Question: I'm trying to work on my database, which I've just gone through all the trouble to retrofit with foreign keys that will cascade on update. But now, I'm finding that I can't enter any rows into this table. I keep getting this message:
'testing3''ouc_breeds''breeds_Species''Species''nfk_species''Name'
Now, I read on this page (<URL> that this means that there is "at least one row in the child table that references a non-existent row in the parent table."
The last few times I've gotten this message, I realized that I had either forgotten to populate the parent table with data, because I'd recently copied it, or that some data I was trying to enter in the child table (or rather columns I was trying to leave blank) truly didn't match with any values in the parent table.
But here I'm baffled. The parent table has all it's entries, the child table is being filled with a PHPMyAdmin form that automatically pulls all foreign keys from the parent table, and all the columns are the same. What's going on?
The error specifically references the Species foreign key, so here is the information for the Parent/Child tables.
** Table SQL (Pulled from export files)**
'''
**Parent Table:**
CREATE TABLE 'NFK_Species' (
'Id' int(11) NOT NULL,
'Name' char(255) COLLATE utf8_bin NOT NULL
) ENGINE=InnoDB AUTO_INCREMENT=12 DEFAULT CHARSET=utf8 COLLATE=utf8_bin;
ALTER TABLE 'NFK_Species'
ADD PRIMARY KEY ('Id'),
ADD UNIQUE KEY 'Name' ('Name');
**Child Table**
CREATE TABLE 'OUC_Breeds' (
'Species' char(255) COLLATE utf8_bin NOT NULL,
'Family' char(255) COLLATE utf8_bin NOT NULL DEFAULT 'N/A',
'Breed_Name' char(255) COLLATE utf8_bin NOT NULL,
'Height' float NOT NULL,
'Weight' int(255) NOT NULL,
'Size_Chart' varchar(255) COLLATE utf8_bin NOT NULL,
'Coat_Length' char(255) COLLATE utf8_bin NOT NULL,
'Coat_Value' char(255) COLLATE utf8_bin NOT NULL,
'Coat_Type' char(255) COLLATE utf8_bin NOT NULL,
'Country_Of_Origin' char(255) COLLATE utf8_bin NOT NULL
) ENGINE=InnoDB DEFAULT CHARSET=utf8 COLLATE=utf8_bin;
ALTER TABLE 'OUC_Breeds'
ADD UNIQUE KEY 'Breed' ('Breed_Name'),
ADD KEY 'Species' ('Species'),
ADD KEY 'B_Coat_Length' ('Coat_Length'),
ADD KEY 'breeds_Coat_V' ('Coat_Value'),
ADD KEY 'breeds_Country' ('Country_Of_Origin'),
ADD KEY 'breeds_Family_idx' ('Family');
ALTER TABLE 'OUC_Breeds'
ADD CONSTRAINT 'breeds_Coat_L' FOREIGN KEY ('Coat_Length') REFERENCES 'nfk_coat_length' ('Length') ON DELETE CASCADE ON UPDATE CASCADE,
ADD CONSTRAINT 'breeds_Coat_V' FOREIGN KEY ('Coat_Value') REFERENCES 'nfk_coat_length' ('Value') ON DELETE CASCADE ON UPDATE CASCADE,
ADD CONSTRAINT 'breeds_Country' FOREIGN KEY ('Country_Of_Origin') REFERENCES 'nfk_countries' ('Country') ON DELETE CASCADE ON UPDATE CASCADE,
ADD CONSTRAINT 'breeds_Family' FOREIGN KEY ('Family') REFERENCES 'ouc_families' ('Family') ON DELETE CASCADE ON UPDATE CASCADE,
ADD CONSTRAINT 'breeds_Species' FOREIGN KEY ('Species') REFERENCES 'nfk_species' ('Name') ON DELETE CASCADE ON UPDATE CASCADE;
**Enter Data SQL**
INSERT INTO 'Testing3'.'OUC_Breeds' (
'Species', 'Family', 'Breed_Name', 'Height', 'Weight', 'Size_Chart',
'Coat_Length', 'Coat_Value', 'Coat_Type', 'Country_Of_Origin')
VALUES (
'Dogs', 'N/A', 'Labrador Retriever', '23', '70',
'img.png', '3', 'Short', 'Straight', 'England')
'''

If there's any other information that would help you help me, please let me know. If I can't get this fixed, I won't be able to move forward with my database or website.
I just tried to modify an entry in a different table where I was making adjustments to that row's Species info, and I once again got Error #1452. Could there be something wrong with my actual Species table?
It was recommended that I provide sample data sets for my tables, so here they are.
'''
INSERT INTO 'NFK_Species' ('Id', 'Name') VALUES
(1, 'Dogs'),
(2, 'Cats'),
(3, 'Birds'),
(4, 'Rabbits'),
(5, 'Guinea Pigs'),
(6, 'Rats'),
(7, 'Mice'),
(8, 'Gerbil'),
(9, 'Hamster'),
(10, 'Unicorn'),
(11, 'All'),
(12, 'N/A');
INSERT INTO 'OUC_Breeds' ('Species', 'Family', 'Breed_Name', 'Height', 'Weight', 'Size_Chart', 'Coat_Length', 'Coat_Value', 'Coat_Type', 'Country_Of_Origin')
VALUES('Dogs', 'N/A', 'German Shepherd Dog', 25, 80, '/images/size-charts/gsd.png', '3', 'Short', 'Double', 'Germany');
'''
that the Species "Key" Name ('Species') does not match the constraint name ('breeds_Species'). Could this be causing problems?
Ok, so I updated my OUC_Breeds.Species Key to match the constraint Key name, and after that the #1452 error stopped talking about the SPECIES column and started talking about the LENGTH column, which I then noticed didn't match either. So then I went through and made sure all the KEY names matched the CONSTRAINT names, but now still getting Error #1452 on my COAT_VALUE column, even though the key/constraints match. I've double checked the column values (both are CHAR(255), the value I'm trying to put in exists on the Coat_Length table, and I know I'm missing something else.
'''
-- Indexes for table 'OUC_Breeds'
--
ALTER TABLE 'OUC_Breeds'
ADD UNIQUE KEY 'Breed' ('Breed_Name'),
ADD KEY 'breeds_Coat_V' ('Coat_Value'),
ADD KEY 'breeds_Country' ('Country_Of_Origin'),
ADD KEY 'breeds_Species' ('Species') USING BTREE,
ADD KEY 'breeds_Coat_L' ('Coat_Length') USING BTREE,
ADD KEY 'breeds_Family' ('Family') USING BTREE;
-- Constraints for table 'OUC_Breeds'
--
ALTER TABLE 'OUC_Breeds'
ADD CONSTRAINT 'breeds_Coat_L' FOREIGN KEY ('Coat_Length') REFERENCES 'nfk_coat_length' ('Length') ON DELETE CASCADE ON UPDATE CASCADE,
ADD CONSTRAINT 'breeds_Coat_V' FOREIGN KEY ('Coat_Value') REFERENCES 'nfk_coat_length' ('Value') ON DELETE CASCADE ON UPDATE CASCADE,
ADD CONSTRAINT 'breeds_Country' FOREIGN KEY ('Country_Of_Origin') REFERENCES 'nfk_countries' ('Country') ON DELETE CASCADE ON UPDATE CASCADE,
ADD CONSTRAINT 'breeds_Family' FOREIGN KEY ('Family') REFERENCES 'ouc_families' ('Family') ON DELETE CASCADE ON UPDATE CASCADE,
ADD CONSTRAINT 'breeds_Species' FOREIGN KEY ('Species') REFERENCES 'nfk_species' ('Name') ON DELETE CASCADE ON UPDATE CASCADE;
'''
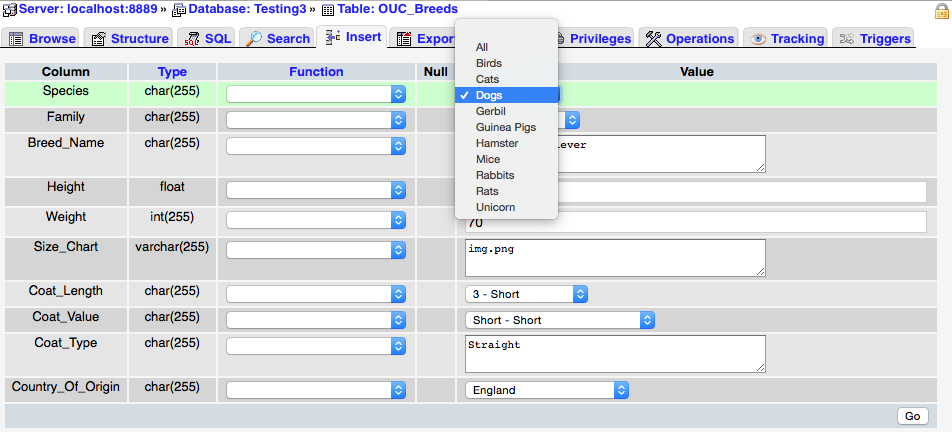
Answer: After going back and forth between phpMyAdmin and MySQL Workbench, I realized that on MySQL Workbench (for some reason) my foreign keys were linking to tables that "did not exist" (They had been renamed). I don't understand why this was a problem, as when you view the EXPOT SQL from phpMyAdmin (the same ones I listed here), it references the correct tables with the correct names.
Make sure the table isn't empty or the value you're trying to enter didn't get deleted somehow.
In my case, I wasn't able to simply re-name them. I had to remove all the foreign keys and indexes and re-asign them in order for my database to accept them.
I was only able to figure this out because I was using two MySQL programs (PHPMyAdmin and MySQL Workbench). Again, in order to fix it I had to remove the foreign key and re-assign it.
So, YAY! My database is currently working. I have gone through the rest of my tables that use foreign keys and attempted to enter (bogus) rows into them to make sure they work, and they do.